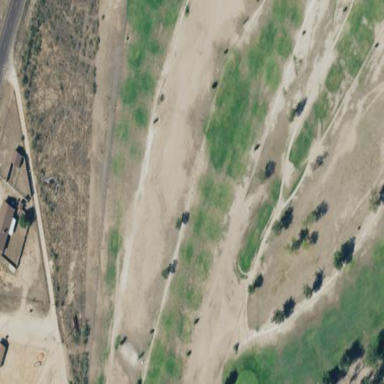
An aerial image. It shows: Well-maintained grass fairway on golf course.